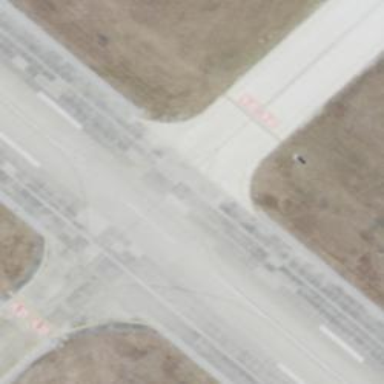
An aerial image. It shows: Taxiway at the airport with asphalt surface.